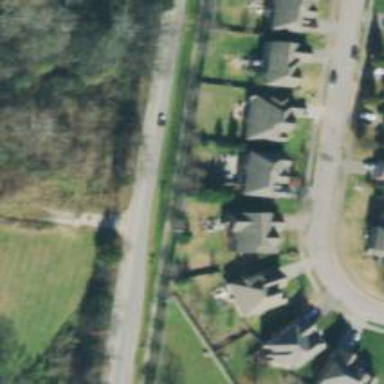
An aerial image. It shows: Secondary road with asphalt surface and detached sidewalk.